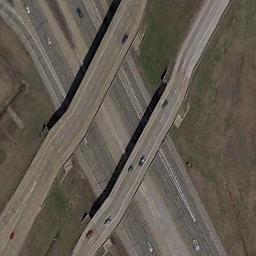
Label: overpass